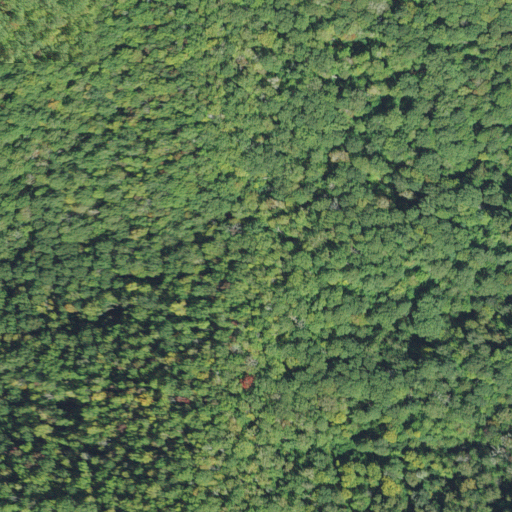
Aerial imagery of gap in North Carolina named Upper Sassafras Gap containing deciduous forest and mixed forest